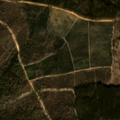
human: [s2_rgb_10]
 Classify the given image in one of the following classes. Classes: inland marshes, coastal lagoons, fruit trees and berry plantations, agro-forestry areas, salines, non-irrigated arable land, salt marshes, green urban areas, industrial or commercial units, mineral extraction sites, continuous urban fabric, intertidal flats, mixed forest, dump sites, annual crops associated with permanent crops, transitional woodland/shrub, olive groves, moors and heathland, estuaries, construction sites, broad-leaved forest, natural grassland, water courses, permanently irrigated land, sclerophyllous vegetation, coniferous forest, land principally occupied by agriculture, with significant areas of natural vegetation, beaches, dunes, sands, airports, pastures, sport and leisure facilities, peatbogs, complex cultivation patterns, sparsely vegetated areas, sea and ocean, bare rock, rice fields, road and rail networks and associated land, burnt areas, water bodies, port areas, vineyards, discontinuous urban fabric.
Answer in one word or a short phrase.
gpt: broad-leaved forest, transitional woodland/shrub